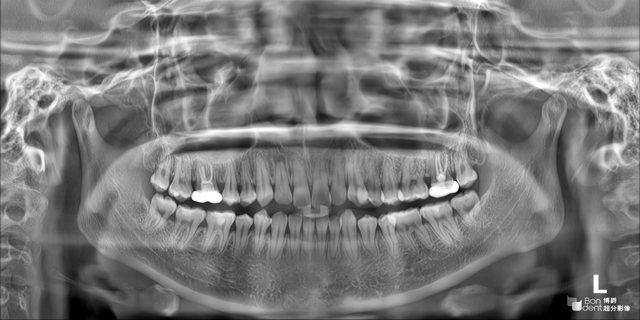
adult